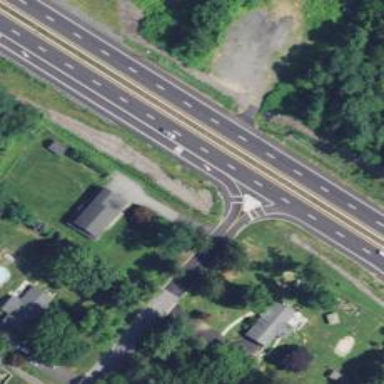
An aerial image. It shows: Asphalt road classified as trunk highway.